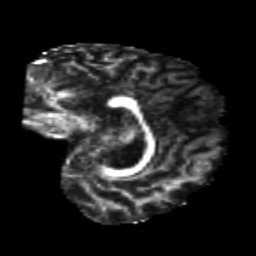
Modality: FA
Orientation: sagittal
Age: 22
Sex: female
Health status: healthy
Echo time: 0.074 s